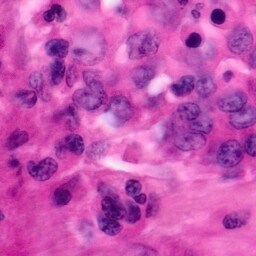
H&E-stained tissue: Pancreatic